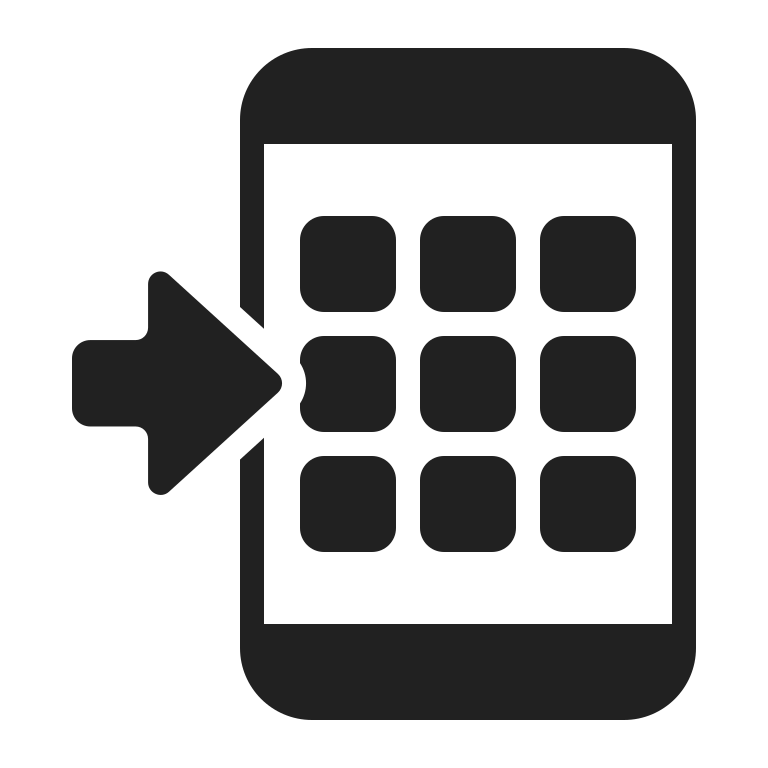
mobile phone with arrow high contrast